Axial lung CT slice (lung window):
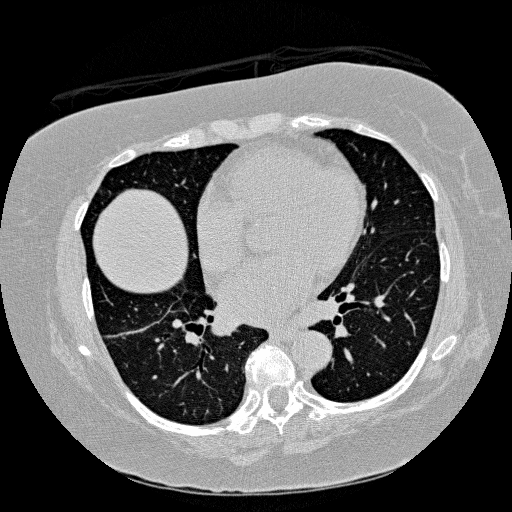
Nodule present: no